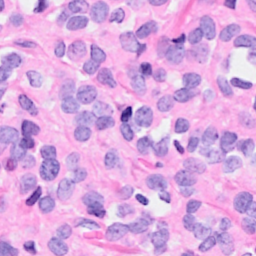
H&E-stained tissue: Breast